Question: I have been trying to animate an image of a fly which moves in a path like the following image(which i have added for a clear idea) in
Well,this can be done in a very simple manner in the iphone as they have a property forsetting this auto rotation after the path is drawn using
'''
animation.rotationMode = kCAAnimationRotateAuto;
'''
which i believe would rotate the object based on the path'

I am able to animate ma fly through this path using the <URL> library using the methods
'''
path.moveTo(float x, float y);
path.lineTo(float x, float y);
path.curveTo(float c0X, float c0Y, float c1X, float c1Y, float x, float y);
'''
Such that the curves are drawn through cubic Bzier curve.
Now what i have been trying is to implement something that would allow my fly to rotate itself along the path and i just cant seem to reach anywhere.
Please Help Me out with some ideas!!! :( :(
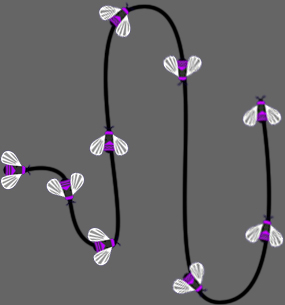
Answer: <URL>
That was easy, I modified the evaluator in the demo of nineoldandroids.
It's too much to post here:
Just to get the idea:
I extend the PathPoint with the field angle.
Then write all calculated Points in a stack (a simple float[][])
After the first calculation the angle can be calculated by the atan and the last 2 points in the stack.
If you don't want to use a stack you can modify the timeparam and look forward to where the next point will be drawn and calculate the angle out of these.
Just think about:
Do you first watch where you are walking to and then walk or do you just walk and then chose the angle for the destination. It's not neccessary since we have display densities that high and calculating the angle for each pixel.
Here's the PathEvaluator
'''
public class PathEvaluatorAngle implements TypeEvaluator<PathPointAngle> {
private static final int POINT_COUNT = 5000;
private float[][] stack = new float[POINT_COUNT][2];
private int stackC = 0;
@Override
public PathPointAngle evaluate(float t, PathPointAngle startValue, PathPointAngle endValue) {
float x, y;
if (endValue.mOperation == PathPointAngle.CURVE) {
float oneMinusT = 1 - t;
x = oneMinusT * oneMinusT * oneMinusT * startValue.mX +
3 * oneMinusT * oneMinusT * t * endValue.mControl0X +
3 * oneMinusT * t * t * endValue.mControl1X +
t * t * t * endValue.mX;
y = oneMinusT * oneMinusT * oneMinusT * startValue.mY +
3 * oneMinusT * oneMinusT * t * endValue.mControl0Y +
3 * oneMinusT * t * t * endValue.mControl1Y +
t * t * t * endValue.mY;
} else if (endValue.mOperation == PathPointAngle.LINE) {
x = startValue.mX + t * (endValue.mX - startValue.mX);
y = startValue.mY + t * (endValue.mY - startValue.mY);
} else {
x = endValue.mX;
y = endValue.mY;
}
stack[stackC][0] = x;
stack[stackC][1] = y;
double angle;
if (stackC == 0){
angle = 0;
} else if (stackC >= POINT_COUNT){
throw new IllegalStateException("set the stack POINT_COUNT higher!");
} else {
angle = Math.atan(
(stack[stackC][1] - stack[stackC-1][1]) /
(stack[stackC][0] - stack[stackC-1][0])
) * 180d/Math.PI;
}
stackC++;
return PathPointAngle.moveTo(x, y, angle);
}
'''
}